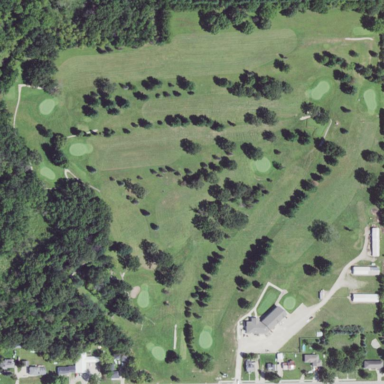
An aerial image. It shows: Golf course surrounded by greenery.